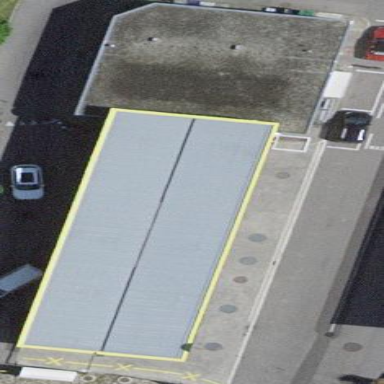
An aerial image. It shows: Building housing fuel station.